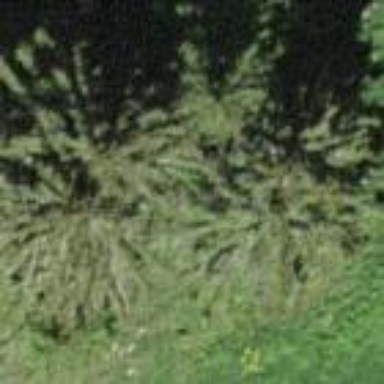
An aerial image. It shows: Forest with evergreen needle-leaved trees.